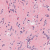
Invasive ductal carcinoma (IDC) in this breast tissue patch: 0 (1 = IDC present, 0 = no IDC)